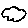
Label: cloud